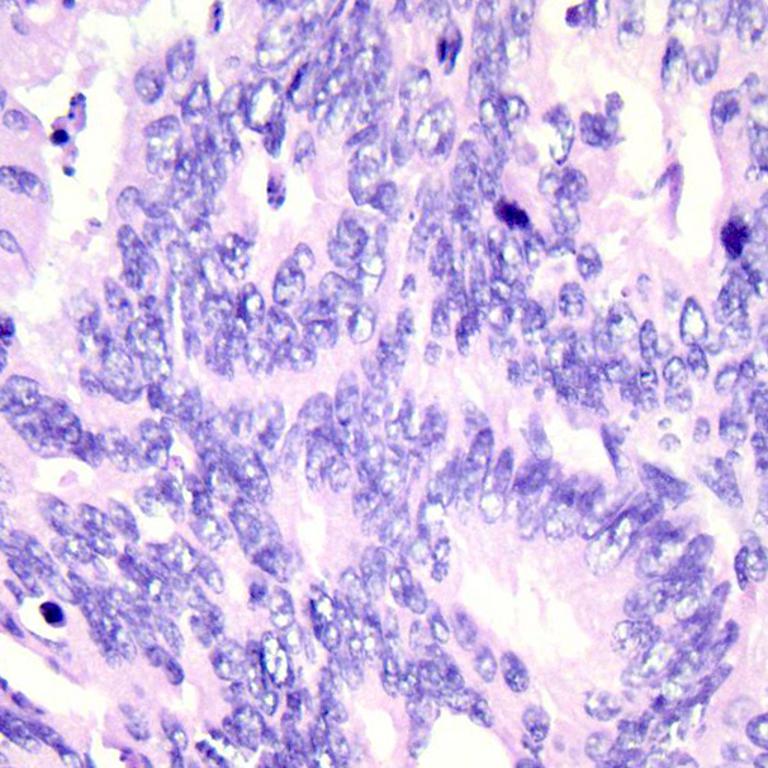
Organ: colon
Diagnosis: adenocarcinomas